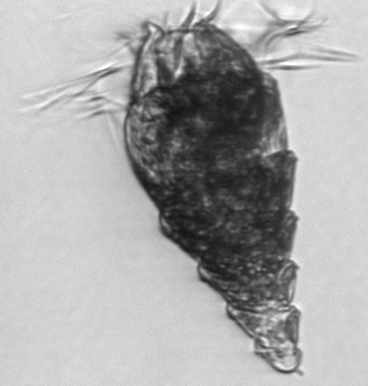
Label: Laboea_strobila